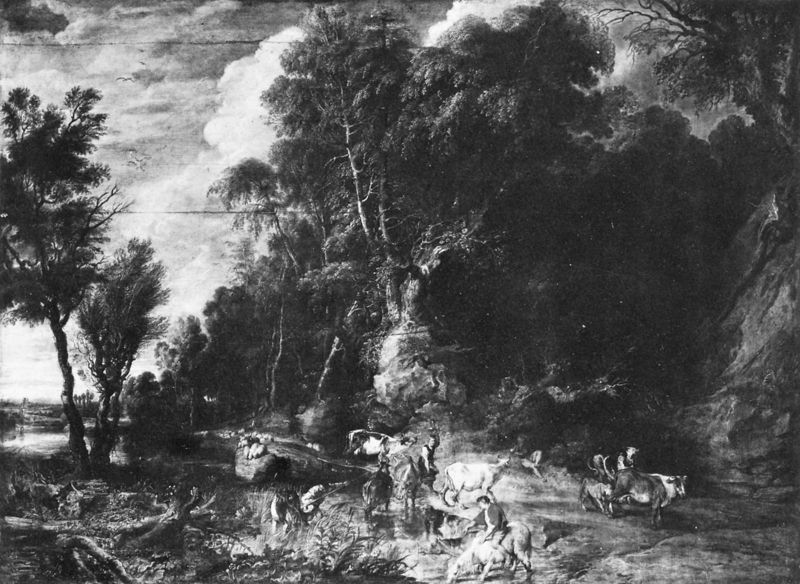
Titel: Landschaft mit Viehtränke (The Watering-Place)
Künstler: Peter Paul Rubens
Institution: London, National Gallery
Schlagwörter: baum, dunkel, felsen, gemälde, himmel, weiß, wolken, bäume, fluss, landschaft, menschen, see, ufer, grau, männer, schwarz, zeichnung, gras, tiere, wolke, hügel, kühe, boden, blatt, pflanze, wald, bauern, reiten, kuh, monochrom, bauer, foto, rinder, schwarzweiss, bleistift, verschwommen, ochse, schäfer, ziege, holländer, umgestürzt, pastorale, graphit, böume, qualität, kphe, sch#fer, landschahft